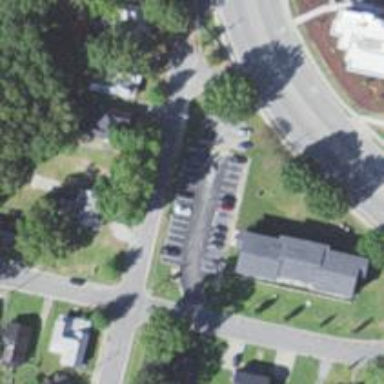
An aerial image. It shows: Parking space is available.